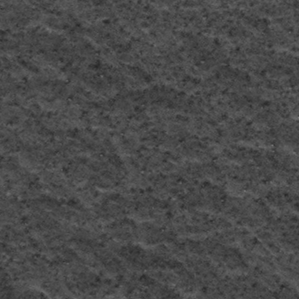
Label: frost